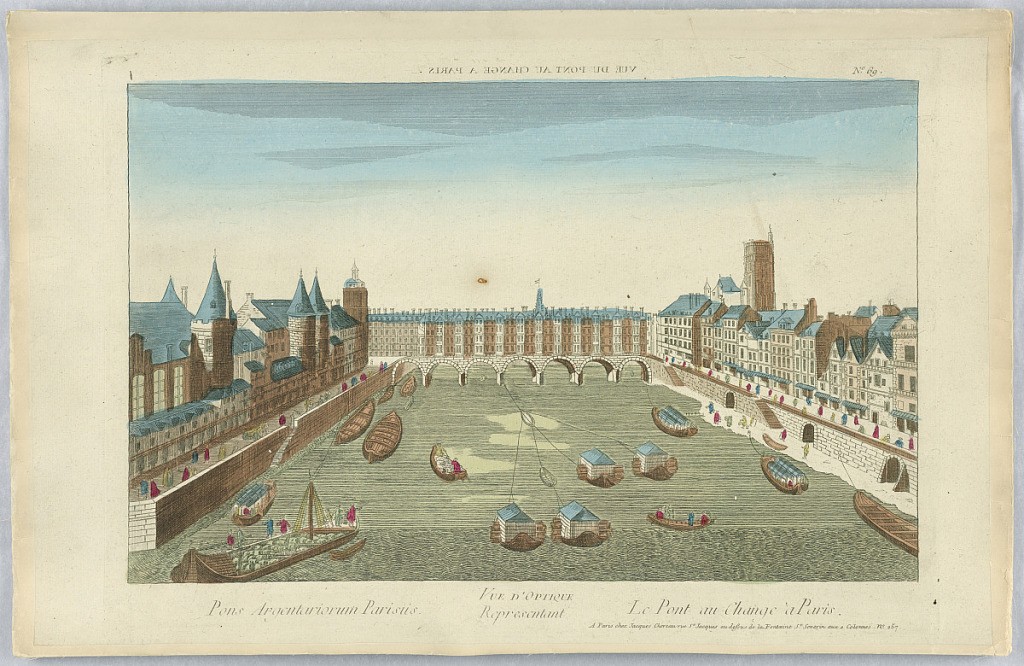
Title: Peep-Show Print
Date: mid-18th century
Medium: Engraving and brush and wash on paper
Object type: Print
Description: Peep-show print